Interaction volume radius: 10 \u00c5
Interaction volume height: 15 \u00c5
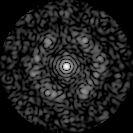
Disorder parameter: 0.7414